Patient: sex M, age 56
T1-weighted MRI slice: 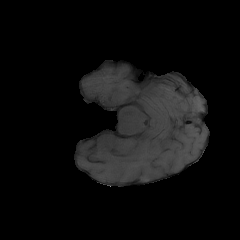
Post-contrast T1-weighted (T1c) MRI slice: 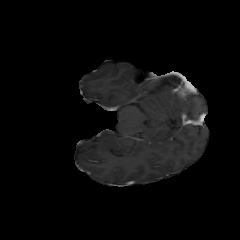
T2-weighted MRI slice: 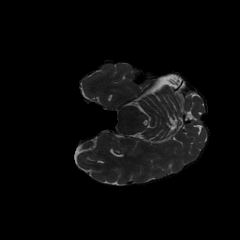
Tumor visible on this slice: no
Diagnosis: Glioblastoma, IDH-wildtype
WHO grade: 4